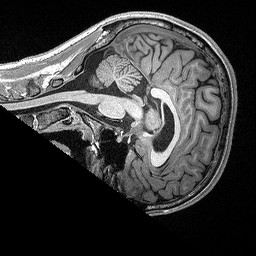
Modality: T1w
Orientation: sagittal
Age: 19
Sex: male
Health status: healthy
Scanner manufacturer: siemens
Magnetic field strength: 3 T
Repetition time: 2.3 s
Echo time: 0.00298 s